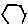
Label: hexagon